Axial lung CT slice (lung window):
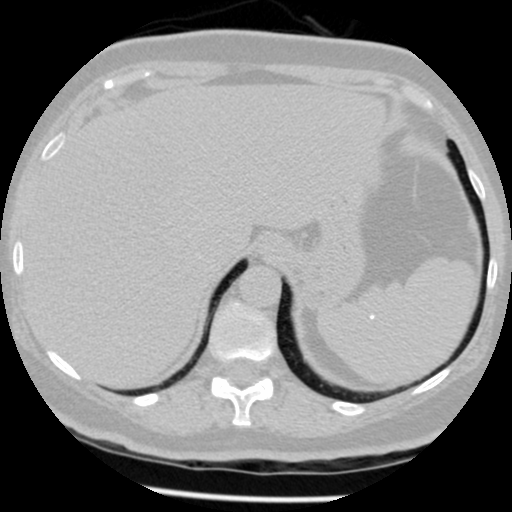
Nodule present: no